Question: I'm using Azure SQL, and there is a page in there with metrics

From what I understood the new Azure Managment Portal consumes only public apis. What I'm trying to find out is how to access these metrics via a REST or SOAP api. I've searched through the MSDN documentation but couldn't come up with anything.
Anyone have any ideas?
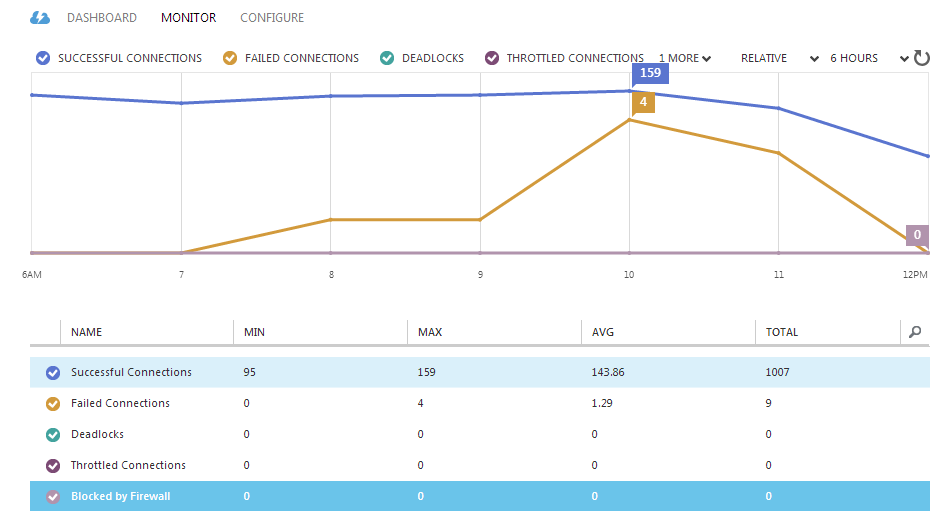
Answer: I presume Microsoft did not provide Azure Database monitoring REST or SOAP API as it would not be used much.
DBAs can connect to Azure Database and gather all the necessary statistics via <URL> which are quite powerful.
However, I do not have any article / documentation confirming my presumptions.